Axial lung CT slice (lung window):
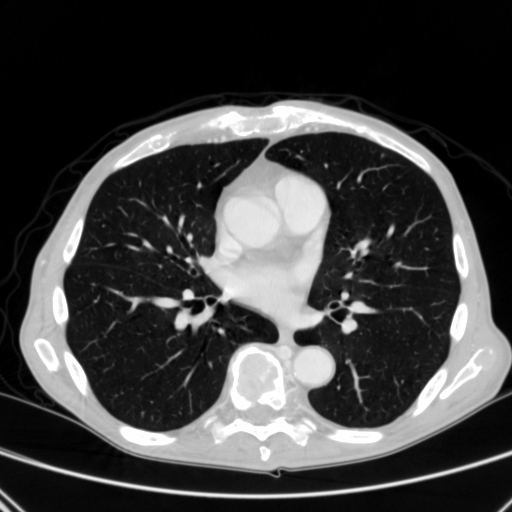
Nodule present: yes
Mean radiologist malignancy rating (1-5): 2.5